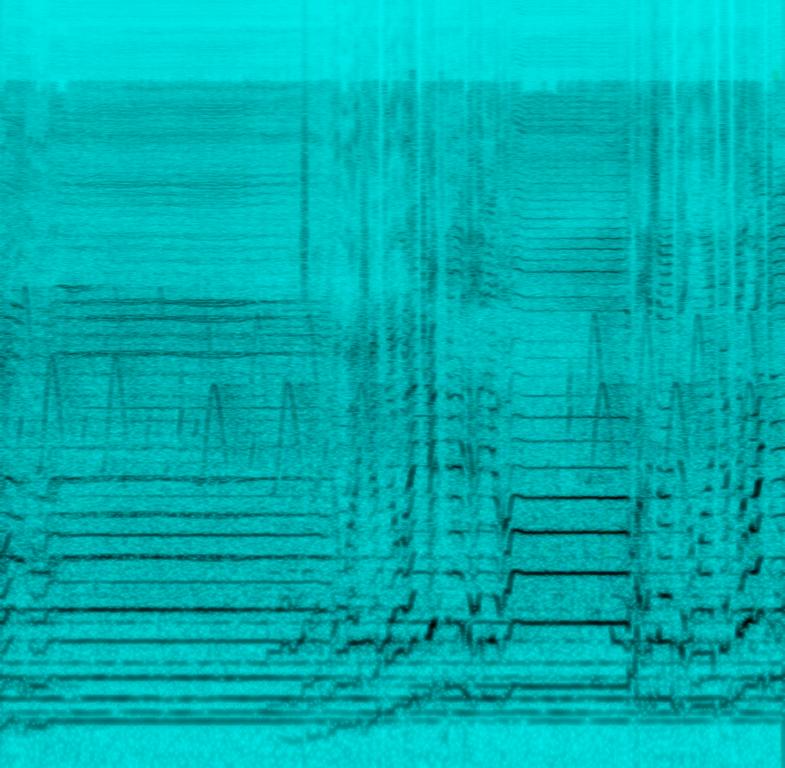
Low pitched female singer demonstrating vocal virtuosity in free time accompanied by bird sounds.